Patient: sex M, age 38
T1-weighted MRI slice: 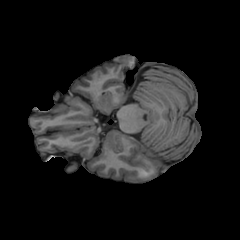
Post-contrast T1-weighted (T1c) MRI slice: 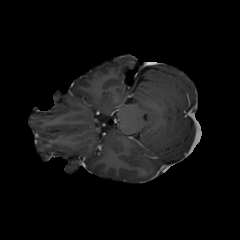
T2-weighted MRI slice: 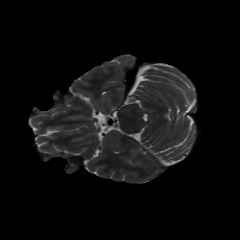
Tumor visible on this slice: no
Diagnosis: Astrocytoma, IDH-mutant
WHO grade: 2